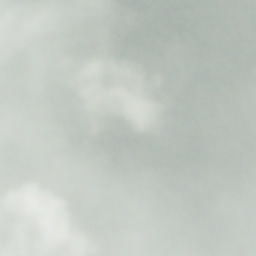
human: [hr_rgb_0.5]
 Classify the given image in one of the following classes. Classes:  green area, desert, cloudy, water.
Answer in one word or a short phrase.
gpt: cloudy